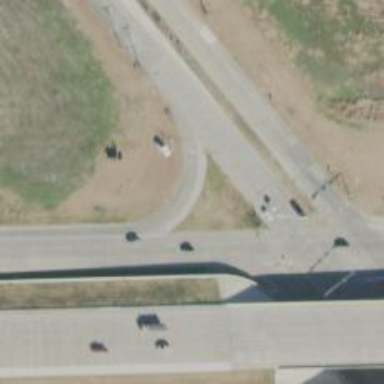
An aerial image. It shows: Secondary link road.